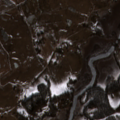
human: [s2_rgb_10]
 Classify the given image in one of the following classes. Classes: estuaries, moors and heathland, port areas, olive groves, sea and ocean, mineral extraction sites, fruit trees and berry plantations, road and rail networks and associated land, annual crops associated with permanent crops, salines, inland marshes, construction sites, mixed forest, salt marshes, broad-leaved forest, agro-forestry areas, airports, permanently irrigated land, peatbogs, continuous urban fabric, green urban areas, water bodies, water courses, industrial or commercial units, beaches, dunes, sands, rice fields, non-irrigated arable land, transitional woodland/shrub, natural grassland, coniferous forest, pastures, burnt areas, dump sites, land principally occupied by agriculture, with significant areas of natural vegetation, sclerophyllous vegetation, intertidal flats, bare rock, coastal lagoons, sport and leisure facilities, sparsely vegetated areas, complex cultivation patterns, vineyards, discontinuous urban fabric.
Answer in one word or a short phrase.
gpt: pastures, land principally occupied by agriculture, with significant areas of natural vegetation, inland marshes